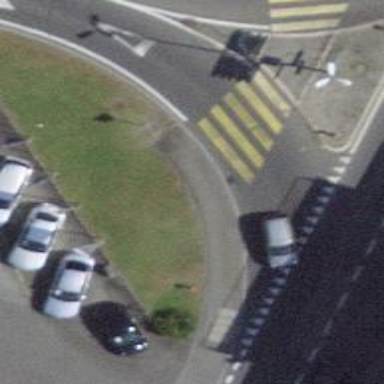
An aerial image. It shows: Kerb serving as barrier.